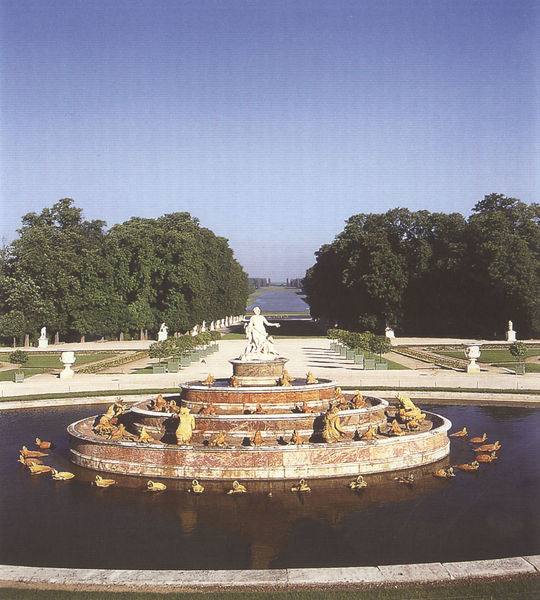
Titel: Groß St. Martin in Köln
Standort: Köln, Groß St. Martin (EU - D - NRW)
Schlagwörter: baum, blau, himmel, mann, wasser, bäume, see, blumen, frankreich, marmor, strasse, park, schloss, barock, natur, weite, figur, brunnen, kreis, rund, amphoren, bassin, garten, statue, deutschland, allee, figuren, treppe, flucht, foto, palast, symmetrisch, becken, österreich, skulpturen, statuen, chiemsee, bodensee, achse, ludwig, versailles, rabatten, bam, herrenchiemsee, herreninsel